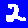
Digit: 2